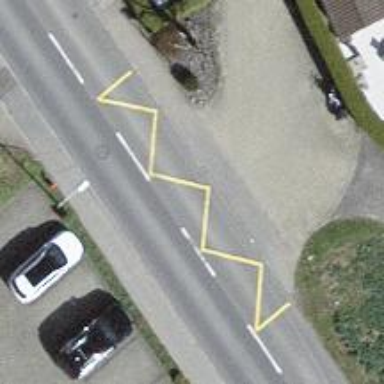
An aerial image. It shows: Bus stop with stop position for public transport.